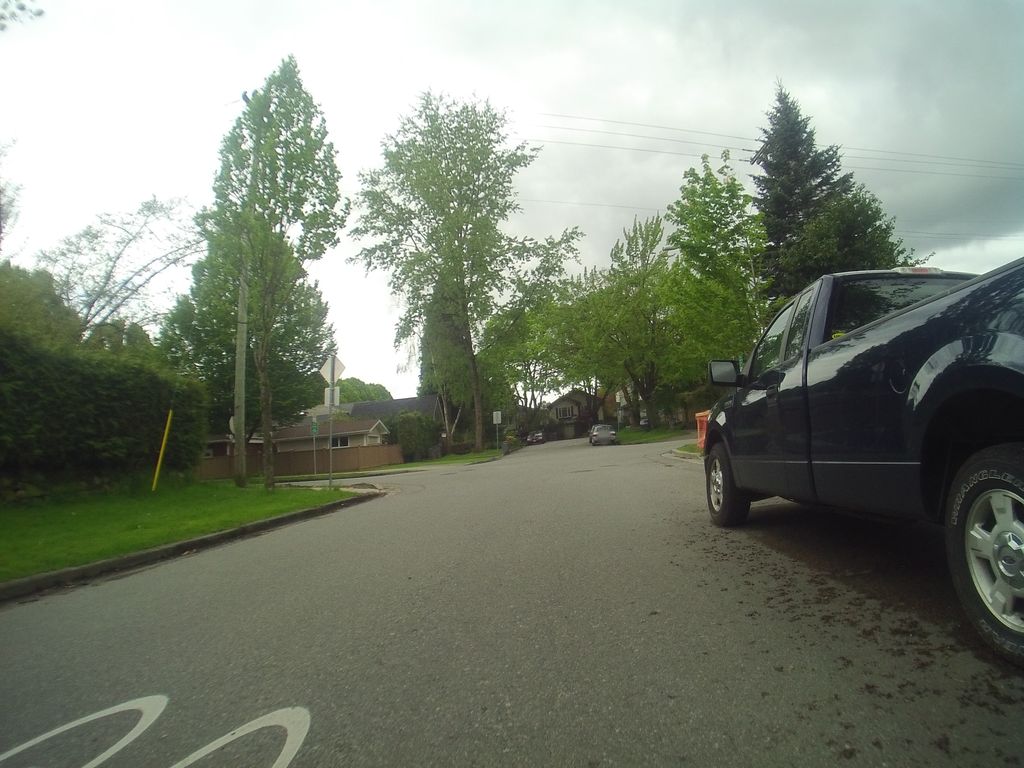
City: vancouver